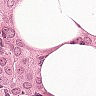
Metastatic tissue present: yes